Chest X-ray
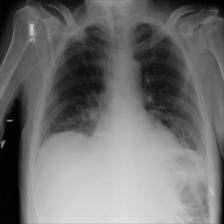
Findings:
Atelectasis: positive
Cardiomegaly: negative
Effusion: positive
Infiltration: negative
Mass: negative
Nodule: negative
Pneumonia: negative
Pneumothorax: negative
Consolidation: negative
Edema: negative
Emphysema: negative
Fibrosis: negative
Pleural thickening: positive
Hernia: negative